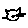
Label: cat